Interaction volume radius: 10 \u00c5
Interaction volume height: 35 \u00c5
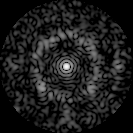
Disorder parameter: 0.7334